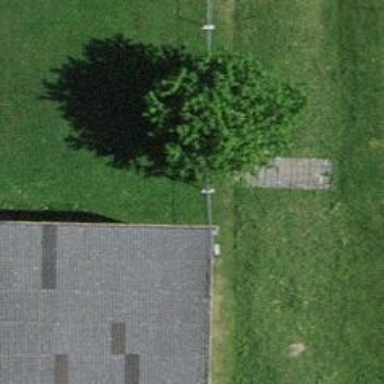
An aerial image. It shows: Beautiful tree in nature.